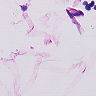
Metastatic tissue present: no